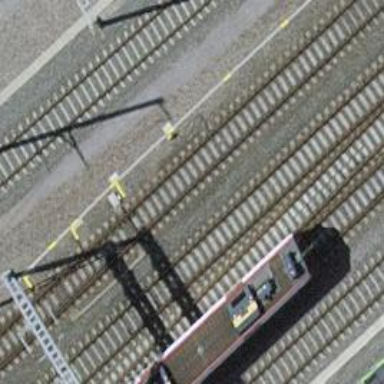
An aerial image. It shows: Railway switch.